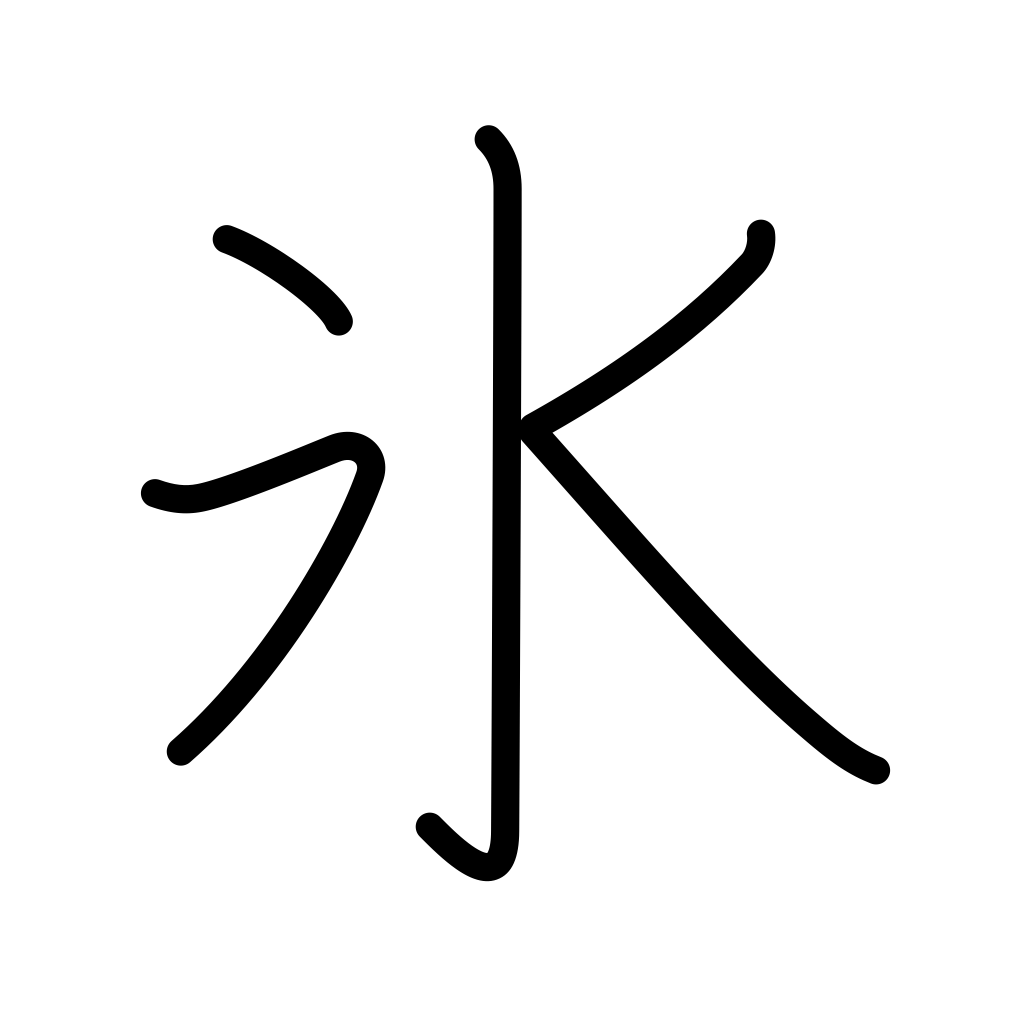
Meaning: icicle, ice, hail, freeze, congeal